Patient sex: M
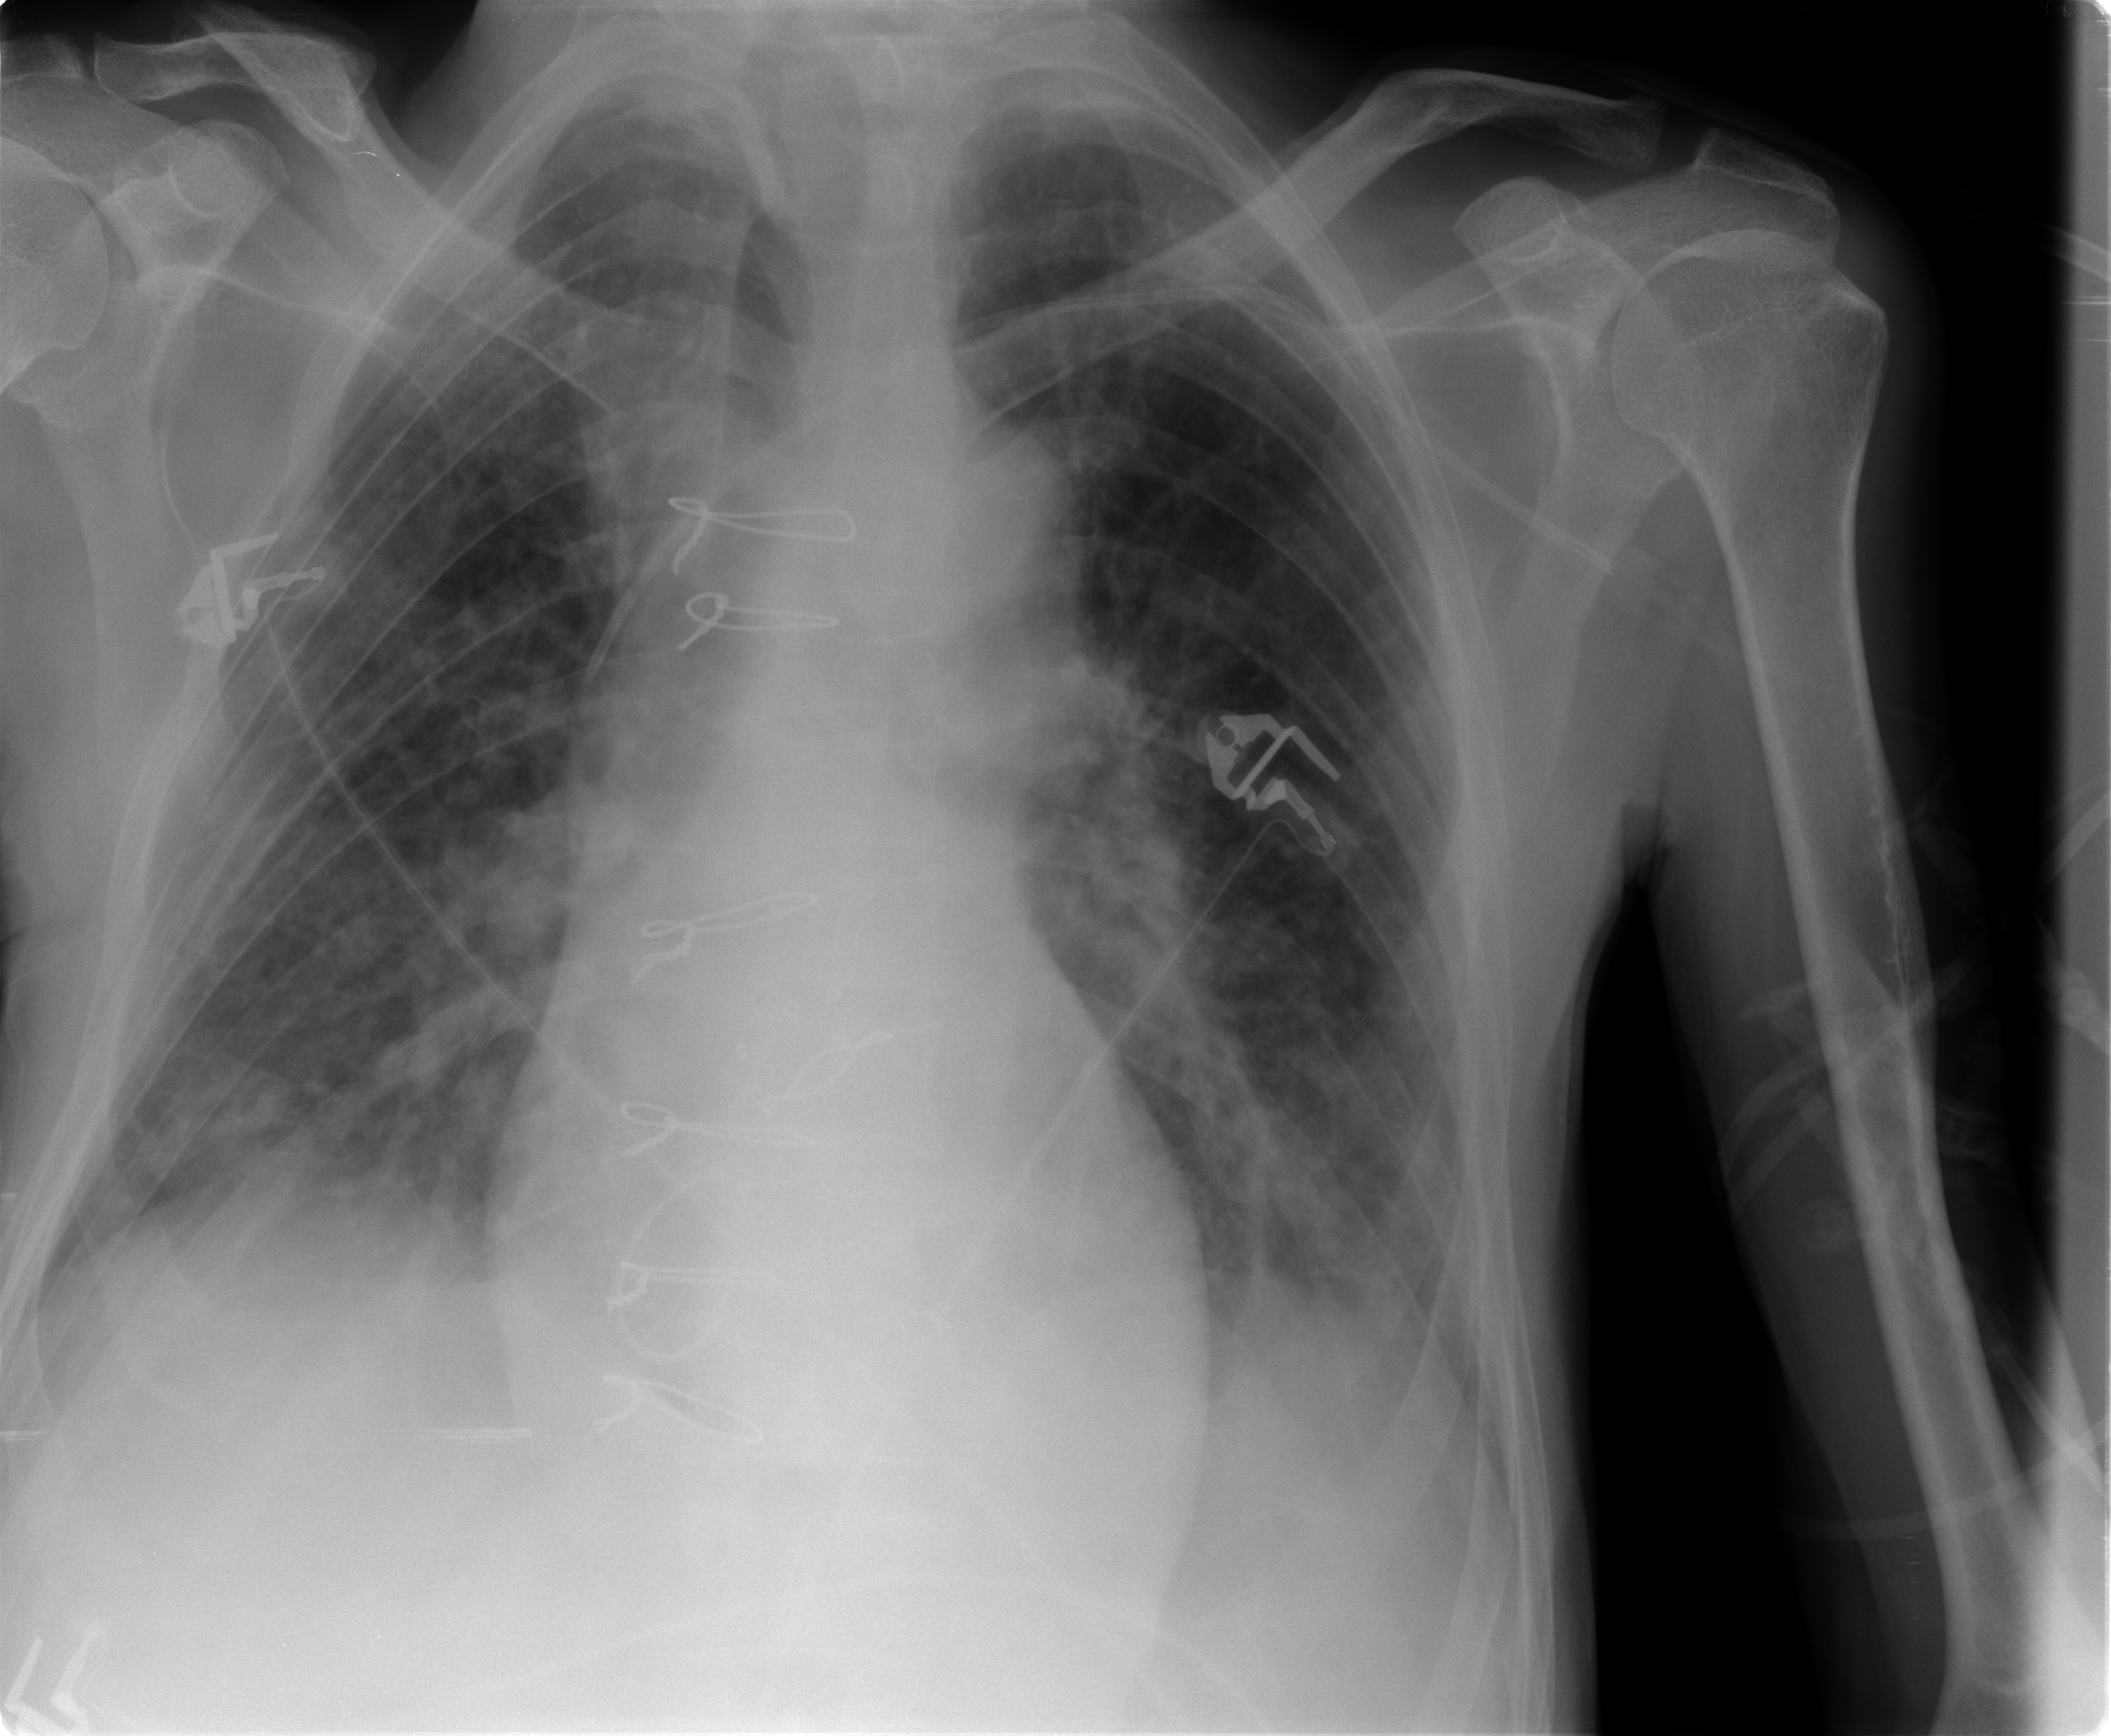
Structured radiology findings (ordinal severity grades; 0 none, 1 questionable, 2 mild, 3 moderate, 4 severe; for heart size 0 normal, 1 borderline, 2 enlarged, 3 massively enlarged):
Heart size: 1
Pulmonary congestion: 2
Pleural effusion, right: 0
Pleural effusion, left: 2
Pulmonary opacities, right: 2
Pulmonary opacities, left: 2
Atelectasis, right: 2
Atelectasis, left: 0